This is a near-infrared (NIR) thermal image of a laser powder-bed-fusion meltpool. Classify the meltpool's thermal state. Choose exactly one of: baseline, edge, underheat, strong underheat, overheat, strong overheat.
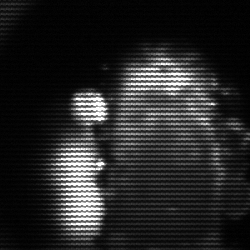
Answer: strong underheat